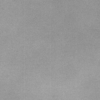
Label: dusty